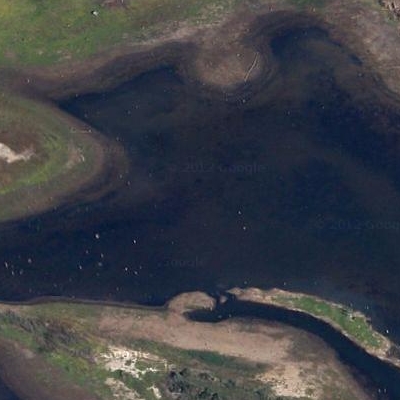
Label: RiverLake